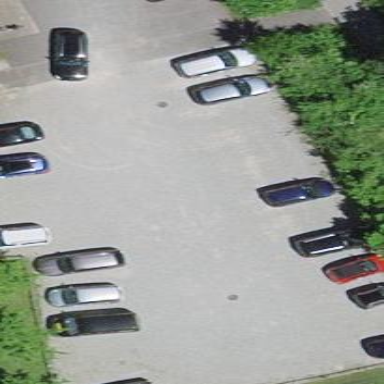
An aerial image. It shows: Parking area with surface.